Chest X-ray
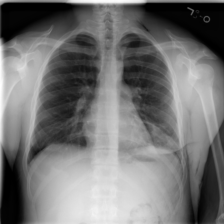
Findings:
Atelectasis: positive
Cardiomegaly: negative
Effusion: negative
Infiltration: positive
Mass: negative
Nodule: negative
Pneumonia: negative
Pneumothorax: negative
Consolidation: negative
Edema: negative
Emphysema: positive
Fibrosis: negative
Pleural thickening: negative
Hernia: negative